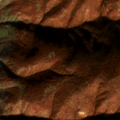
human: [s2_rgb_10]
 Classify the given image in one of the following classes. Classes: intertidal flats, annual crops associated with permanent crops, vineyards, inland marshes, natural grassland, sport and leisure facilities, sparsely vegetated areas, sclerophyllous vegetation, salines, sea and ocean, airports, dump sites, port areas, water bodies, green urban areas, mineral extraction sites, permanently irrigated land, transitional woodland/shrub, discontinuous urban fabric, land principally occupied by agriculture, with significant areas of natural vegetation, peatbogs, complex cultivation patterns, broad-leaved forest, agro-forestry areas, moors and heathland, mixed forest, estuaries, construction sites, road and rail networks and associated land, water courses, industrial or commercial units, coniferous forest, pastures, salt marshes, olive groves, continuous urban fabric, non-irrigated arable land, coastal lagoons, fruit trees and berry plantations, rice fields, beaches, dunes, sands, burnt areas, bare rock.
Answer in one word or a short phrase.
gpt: non-irrigated arable land, broad-leaved forest, transitional woodland/shrub